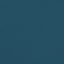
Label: SeaLake